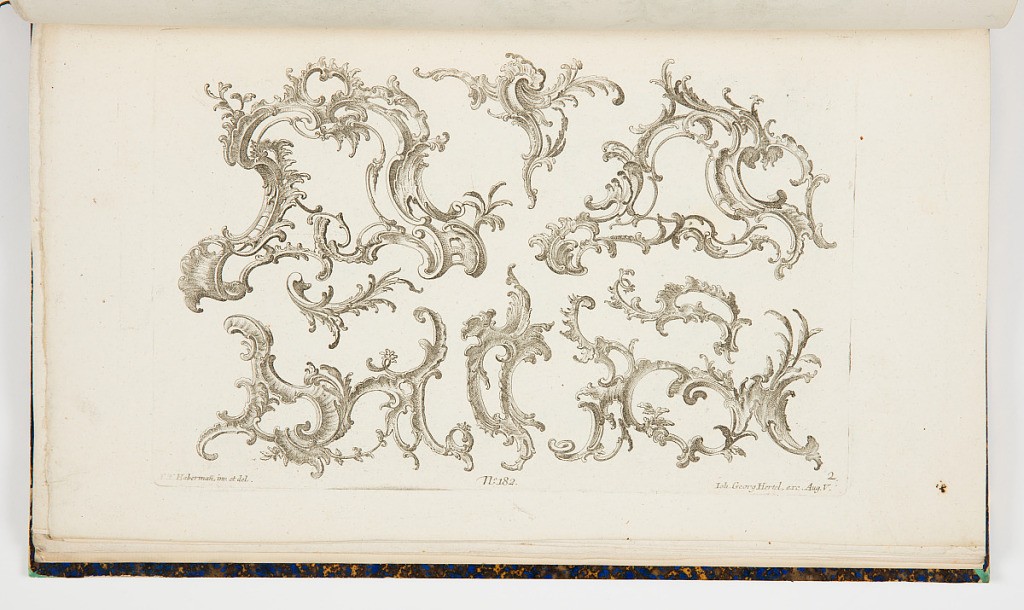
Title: Rocaille Ornament Designs
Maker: Franz Xaver Habermann, German, 1721 – 1796
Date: mid- 18th century
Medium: Etching on off-white laid paper
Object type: Print
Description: Rocaille ornament design motifs featuring scrolls, rinceaux, branches. The plate is signed and numbered.